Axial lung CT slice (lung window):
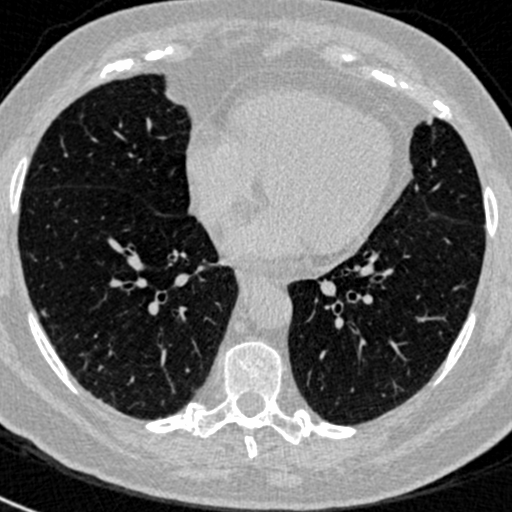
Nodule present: no